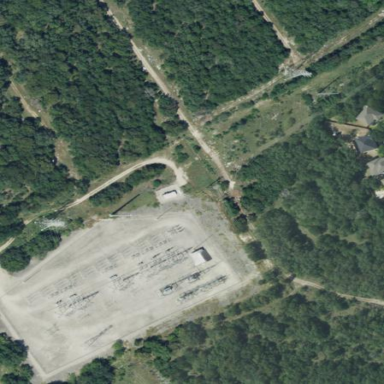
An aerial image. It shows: Outdoor power substation surrounded by fence. The substation is specifically for distribution purposes.